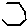
Label: hexagon